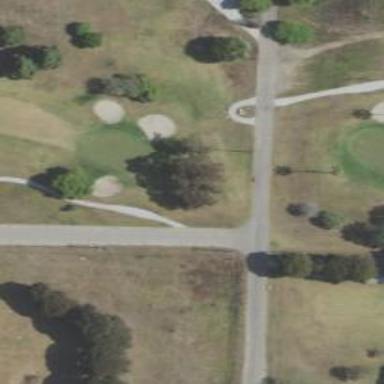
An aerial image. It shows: Service road used as golf cart path.